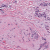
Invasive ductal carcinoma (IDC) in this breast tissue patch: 1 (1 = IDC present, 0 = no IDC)